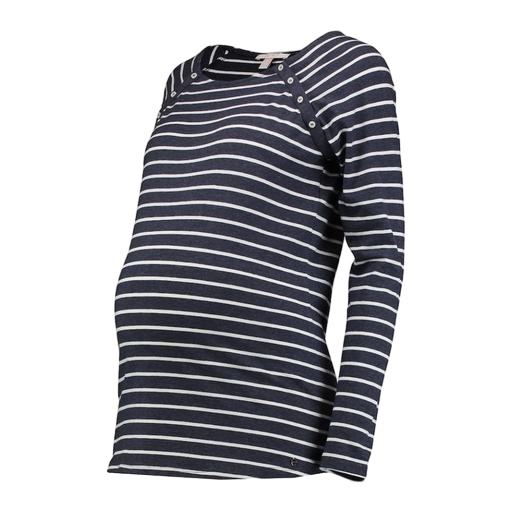
blue stripe maternity top, blue maternity navy stripe shirt, blue maternity navy white stripe, white background